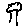
Label: tree